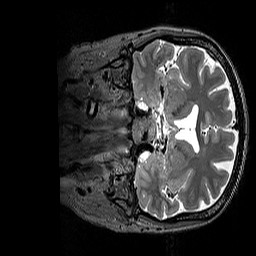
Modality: T2w
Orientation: coronal
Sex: female
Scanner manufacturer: siemens
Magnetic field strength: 3 T
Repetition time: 3.2 s
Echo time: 0.409 s